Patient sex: M
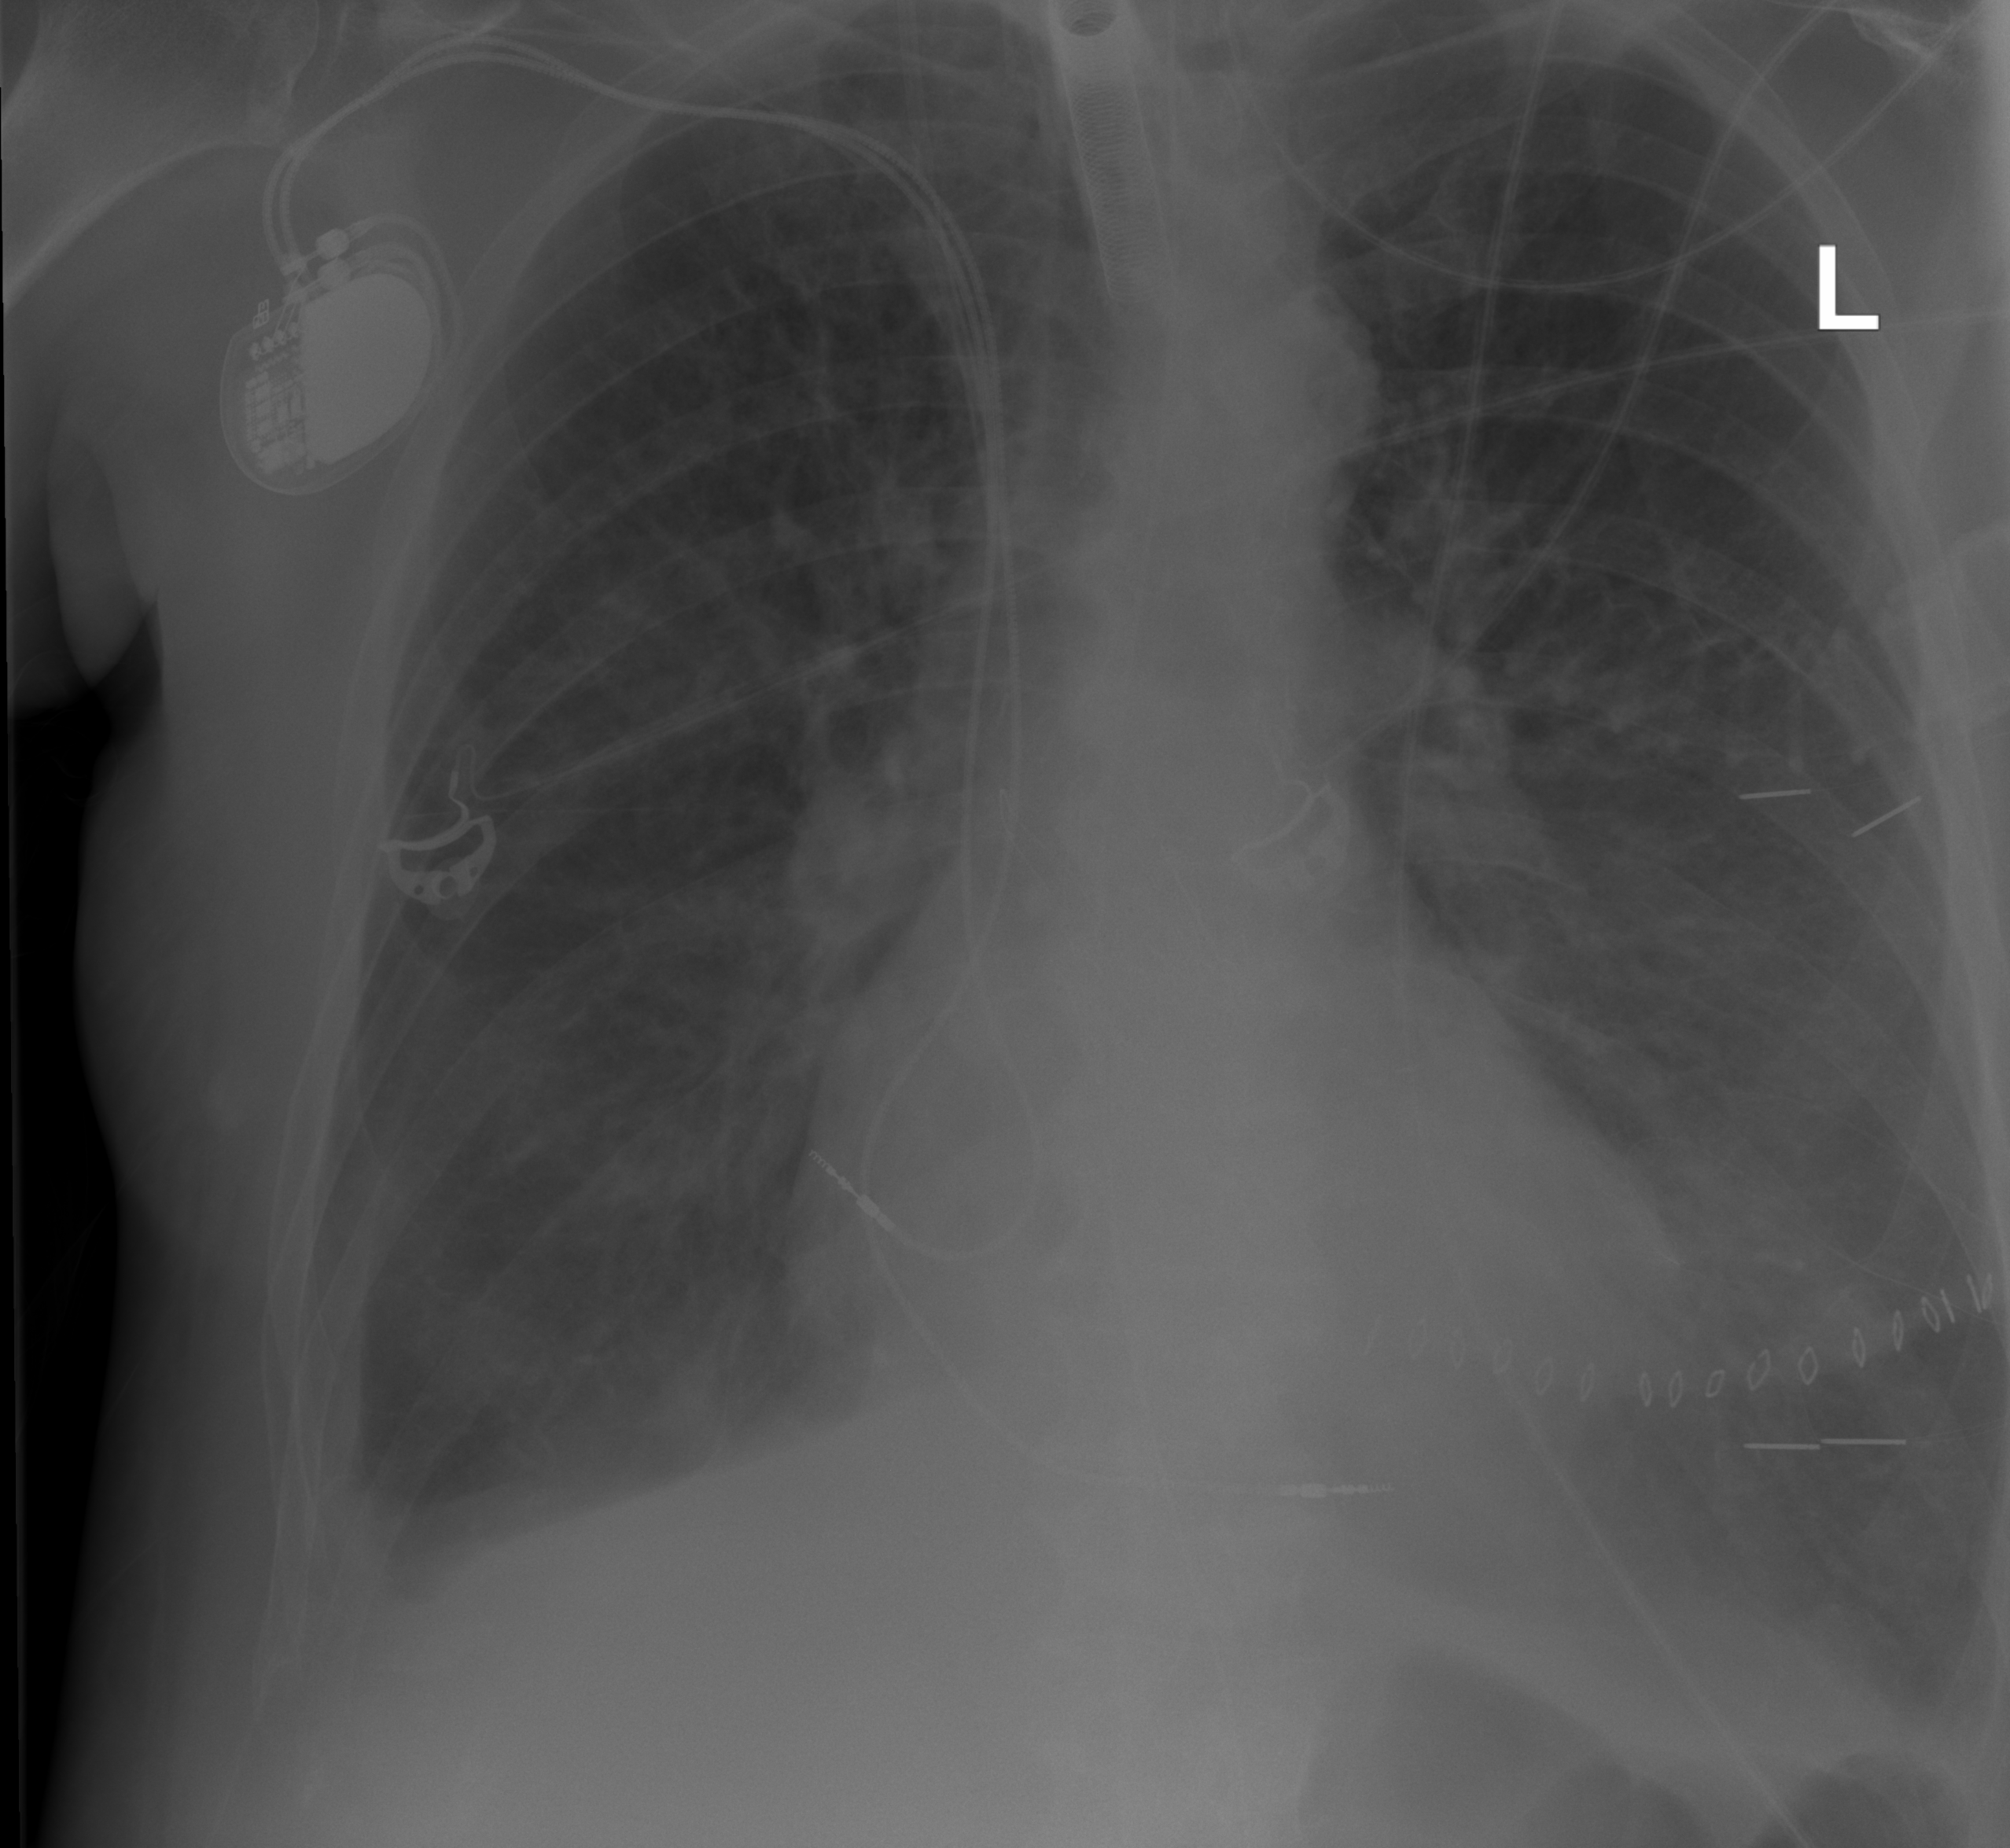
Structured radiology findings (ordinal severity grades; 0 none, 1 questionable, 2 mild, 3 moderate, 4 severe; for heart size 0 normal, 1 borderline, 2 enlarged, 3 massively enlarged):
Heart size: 0
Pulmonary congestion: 2
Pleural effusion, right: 2
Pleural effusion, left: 1
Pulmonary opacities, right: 2
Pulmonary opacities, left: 0
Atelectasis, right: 2
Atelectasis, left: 2